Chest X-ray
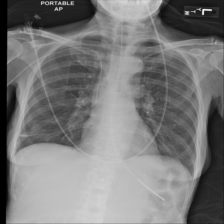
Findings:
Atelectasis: positive
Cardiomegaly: negative
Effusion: negative
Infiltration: negative
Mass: negative
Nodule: negative
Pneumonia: negative
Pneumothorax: negative
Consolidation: negative
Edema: negative
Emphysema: negative
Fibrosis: negative
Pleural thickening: negative
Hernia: negative